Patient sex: F
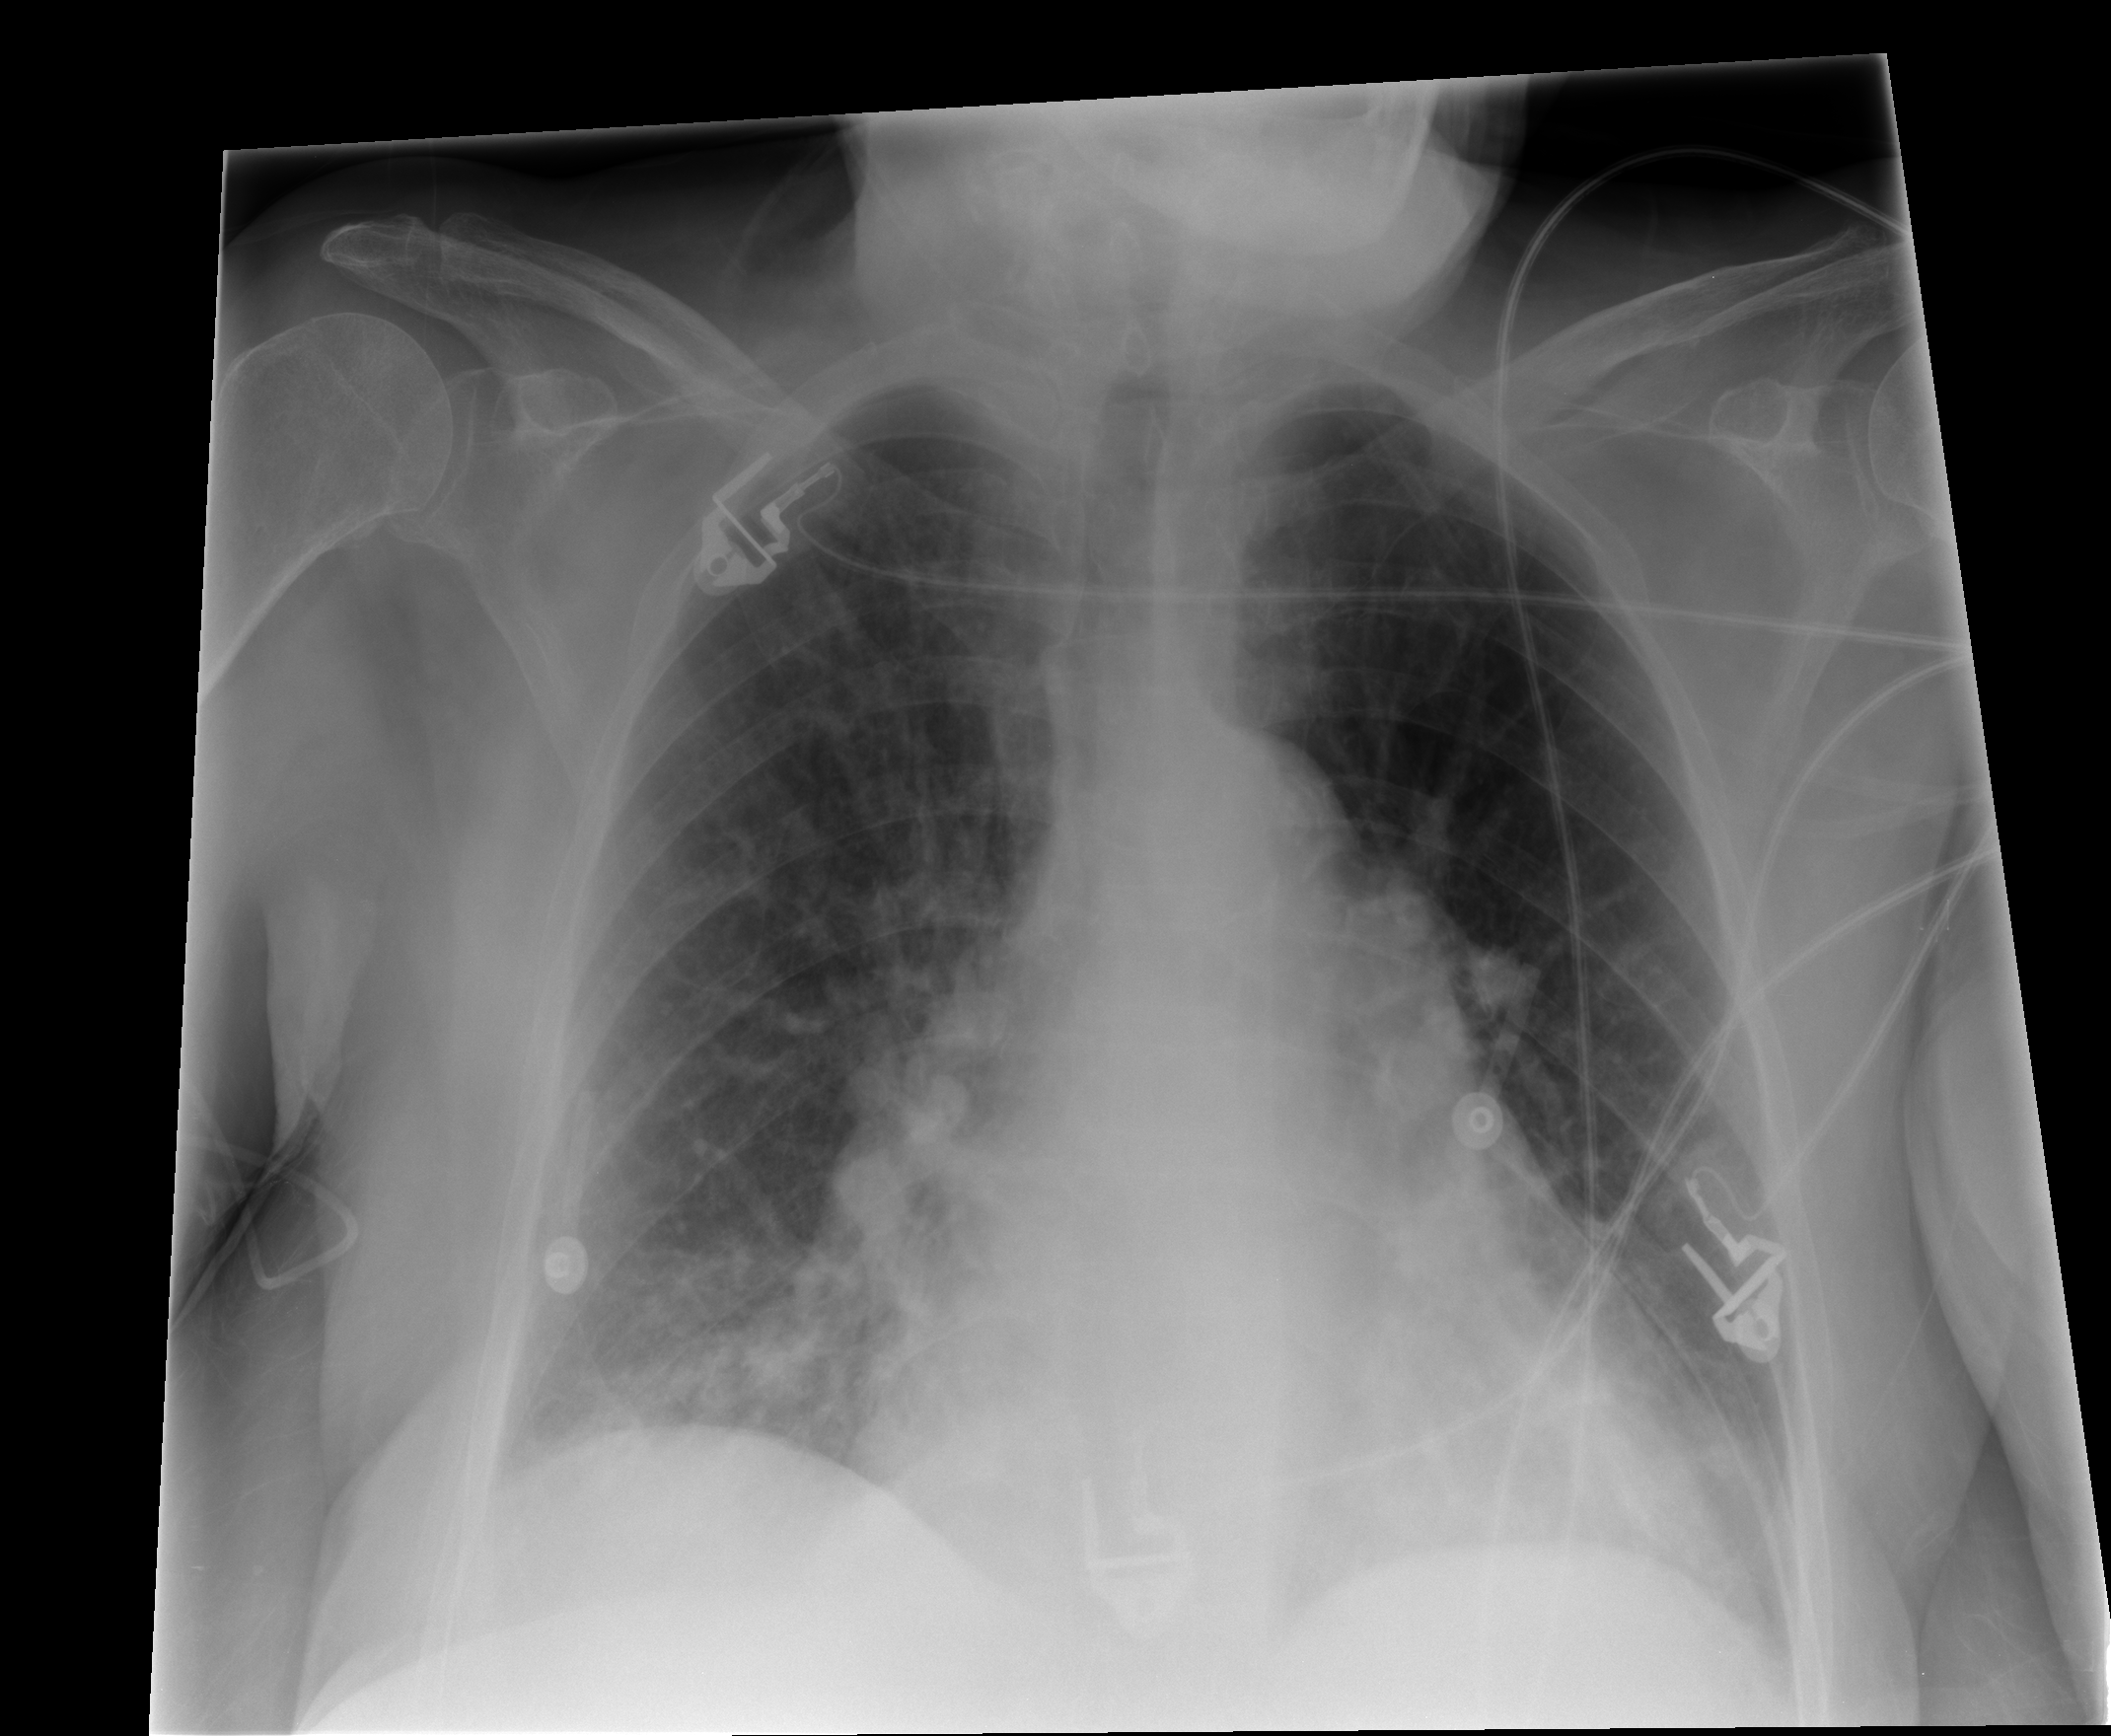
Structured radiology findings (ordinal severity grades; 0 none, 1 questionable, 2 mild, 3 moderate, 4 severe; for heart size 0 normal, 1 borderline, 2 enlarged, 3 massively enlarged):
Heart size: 2
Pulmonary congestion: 2
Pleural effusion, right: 0
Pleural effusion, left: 0
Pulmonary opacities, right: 0
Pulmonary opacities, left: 0
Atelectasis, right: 2
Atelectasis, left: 2